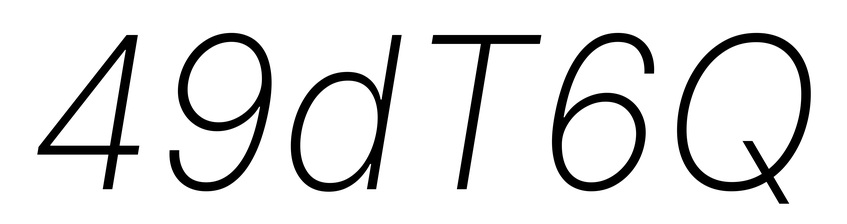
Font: Inter-Italic_ExtraLight_Italic